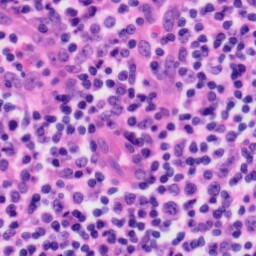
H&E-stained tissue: Tonsil